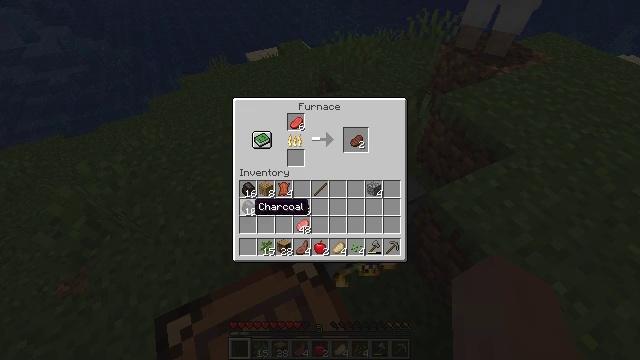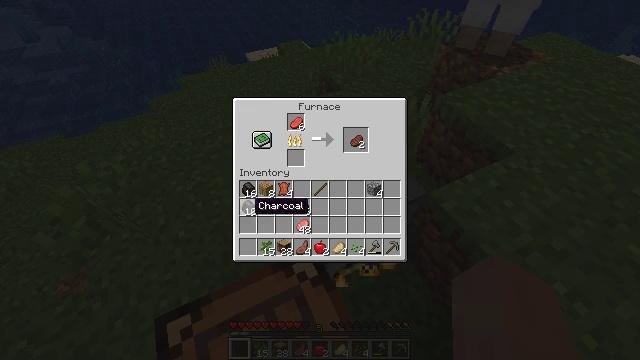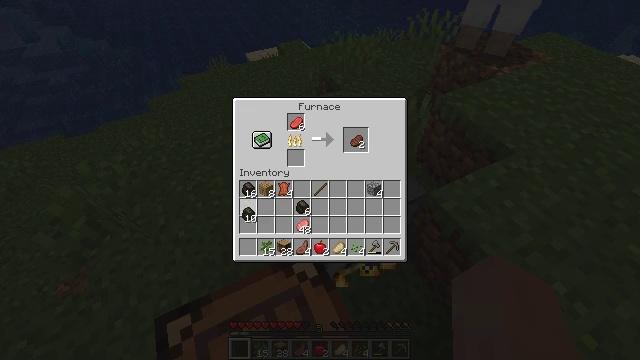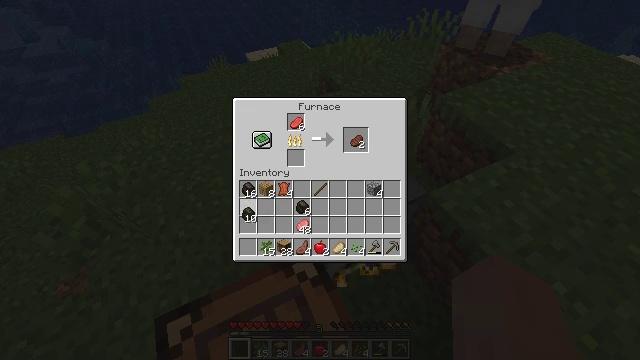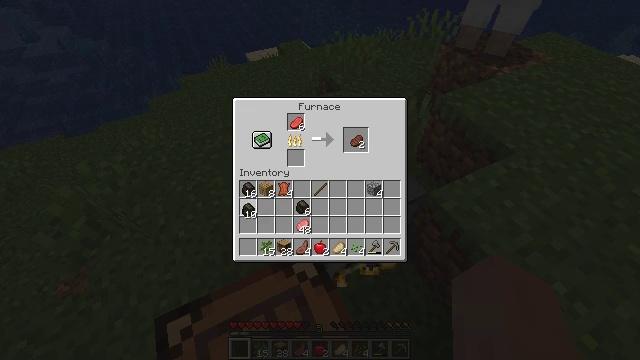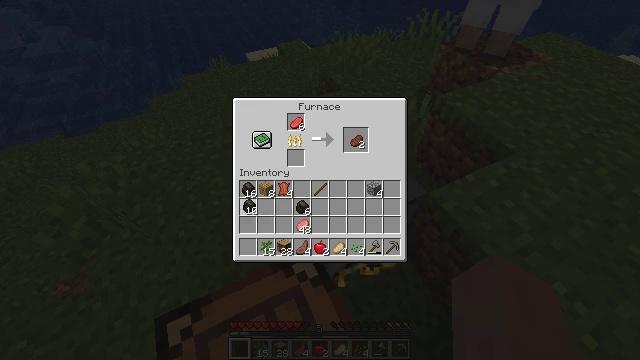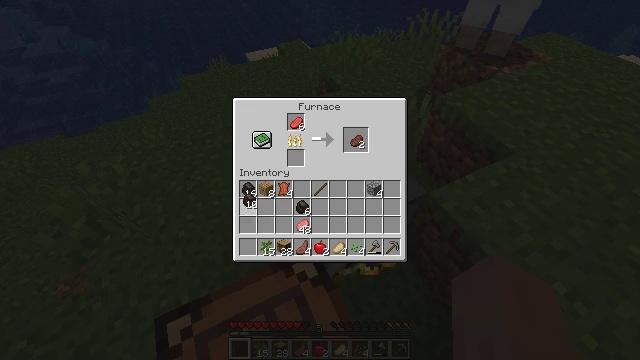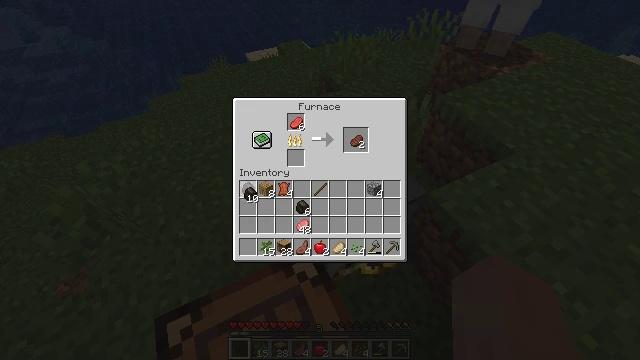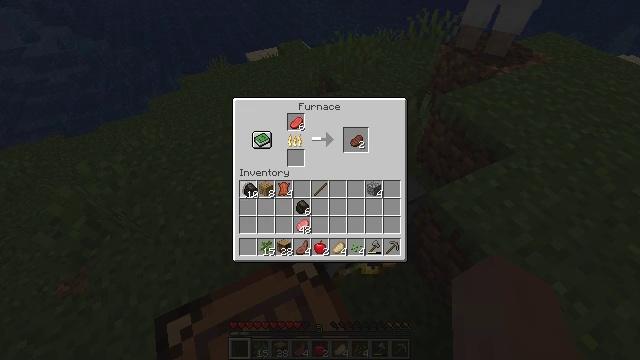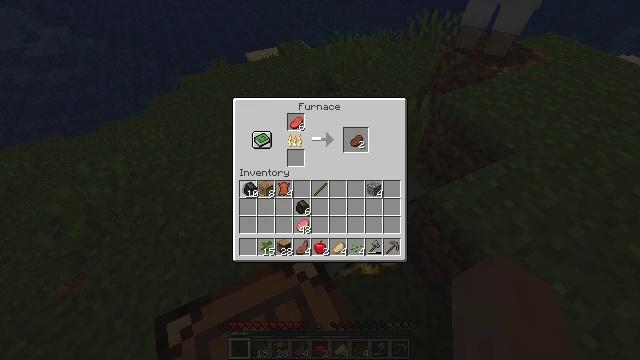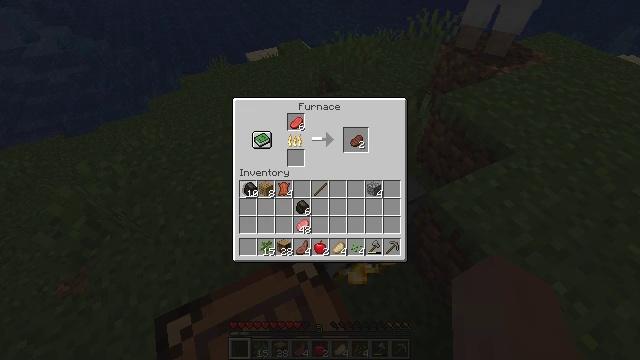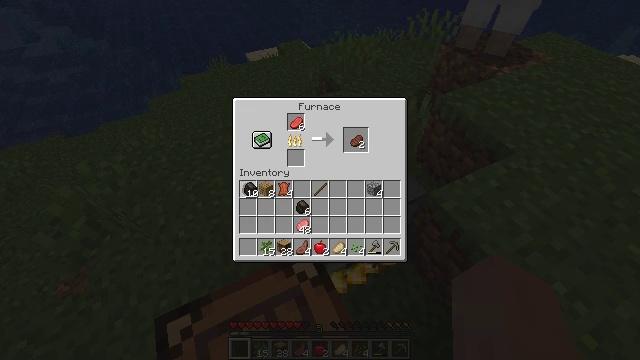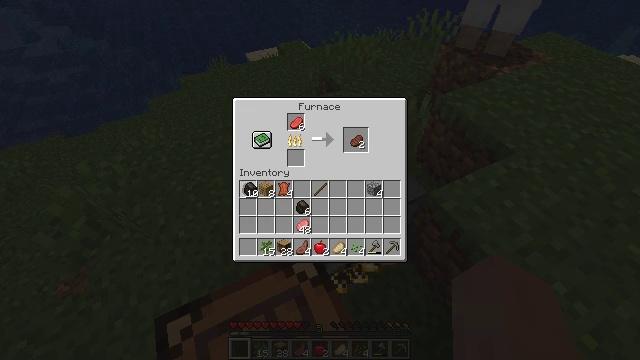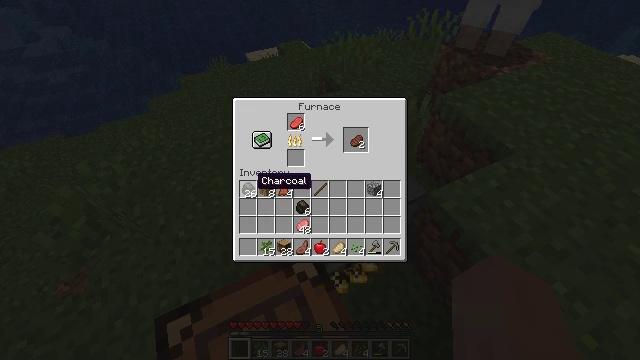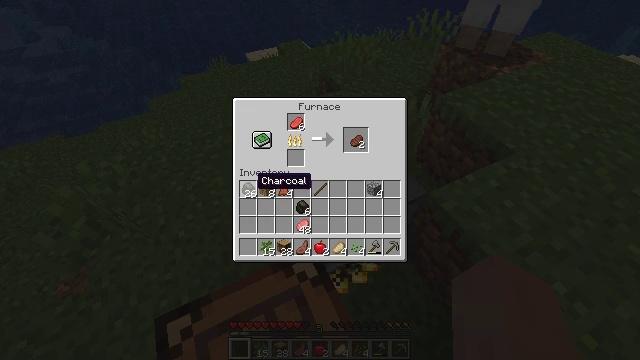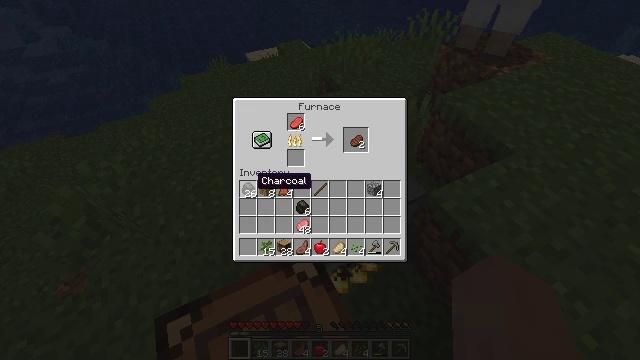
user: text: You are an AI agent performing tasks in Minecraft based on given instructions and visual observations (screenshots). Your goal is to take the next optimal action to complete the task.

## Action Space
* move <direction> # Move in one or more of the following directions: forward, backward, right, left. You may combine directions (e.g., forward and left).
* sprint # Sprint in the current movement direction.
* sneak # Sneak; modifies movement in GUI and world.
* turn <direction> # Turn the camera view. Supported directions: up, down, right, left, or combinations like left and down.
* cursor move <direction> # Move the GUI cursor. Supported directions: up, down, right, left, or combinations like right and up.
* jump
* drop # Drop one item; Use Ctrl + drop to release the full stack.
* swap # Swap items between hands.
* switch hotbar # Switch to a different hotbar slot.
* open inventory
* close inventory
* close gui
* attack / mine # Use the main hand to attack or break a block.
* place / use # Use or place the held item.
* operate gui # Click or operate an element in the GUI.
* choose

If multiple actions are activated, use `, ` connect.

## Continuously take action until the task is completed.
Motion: motion action
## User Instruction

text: Turn raw beef into cooked beef in a furnace.
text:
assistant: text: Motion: no_op
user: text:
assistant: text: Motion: attack / mine
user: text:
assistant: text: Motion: attack / mine
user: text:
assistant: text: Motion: attack / mine
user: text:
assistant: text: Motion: no_op
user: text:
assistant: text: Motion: no_op
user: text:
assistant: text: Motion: no_op
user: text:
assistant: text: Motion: no_op
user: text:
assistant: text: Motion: no_op
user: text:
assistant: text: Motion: attack / mine
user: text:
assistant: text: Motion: attack / mine
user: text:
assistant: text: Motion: attack / mine
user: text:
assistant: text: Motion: no_op
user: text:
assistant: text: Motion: no_op
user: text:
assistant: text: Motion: no_op
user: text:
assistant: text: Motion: no_op
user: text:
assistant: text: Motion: no_op
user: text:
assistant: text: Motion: no_op
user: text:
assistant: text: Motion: no_op
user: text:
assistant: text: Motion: no_op
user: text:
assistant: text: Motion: no_op
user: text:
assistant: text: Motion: no_op
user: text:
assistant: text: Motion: no_op
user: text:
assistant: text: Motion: no_op
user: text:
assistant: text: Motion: no_op
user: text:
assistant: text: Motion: no_op
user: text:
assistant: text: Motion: no_op
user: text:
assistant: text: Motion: no_op
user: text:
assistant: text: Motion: no_op
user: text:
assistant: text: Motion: no_op